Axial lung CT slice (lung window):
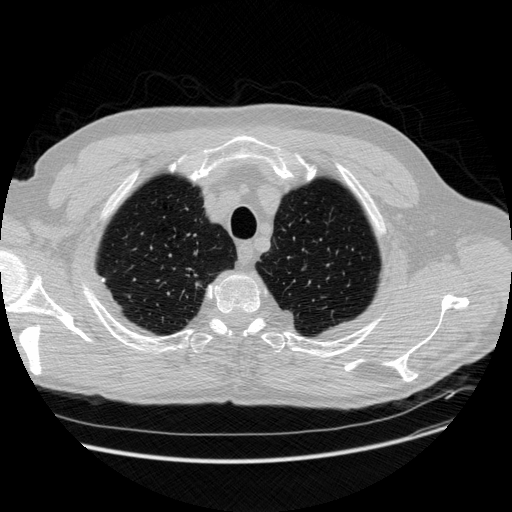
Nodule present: yes
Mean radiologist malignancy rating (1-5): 4.5